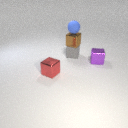
small gray rubber cube to the left of small purple metal cube